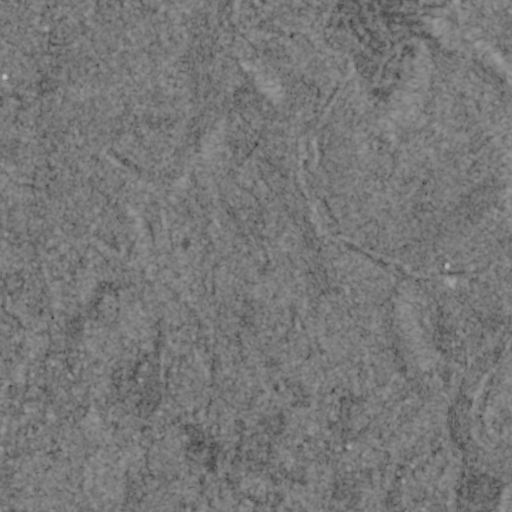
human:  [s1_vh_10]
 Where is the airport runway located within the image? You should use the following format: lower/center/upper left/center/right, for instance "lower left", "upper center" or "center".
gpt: The airport runway is located in the lower left of the image.
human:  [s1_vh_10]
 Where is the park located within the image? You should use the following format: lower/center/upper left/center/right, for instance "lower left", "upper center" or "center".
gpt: The park is located in the upper right of the image.
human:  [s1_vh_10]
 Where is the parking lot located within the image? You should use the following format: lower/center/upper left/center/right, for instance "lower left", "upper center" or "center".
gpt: The parking lot is located in the upper right of the image.
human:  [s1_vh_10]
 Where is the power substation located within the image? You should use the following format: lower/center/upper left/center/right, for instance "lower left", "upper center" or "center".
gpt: The power substation is located in the lower left of the image.
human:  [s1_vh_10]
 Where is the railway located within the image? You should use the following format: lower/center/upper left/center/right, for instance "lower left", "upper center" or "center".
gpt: The railway is located in the upper right of the image.
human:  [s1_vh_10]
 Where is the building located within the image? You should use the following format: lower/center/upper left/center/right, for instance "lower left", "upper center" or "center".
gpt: There is no building in the image.

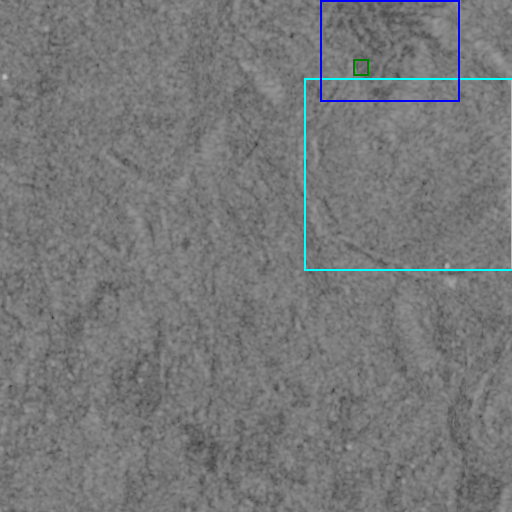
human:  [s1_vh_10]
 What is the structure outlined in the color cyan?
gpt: The structure outlined in cyan is a crop field.
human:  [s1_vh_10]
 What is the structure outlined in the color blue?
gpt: The structure outlined in blue is a park.
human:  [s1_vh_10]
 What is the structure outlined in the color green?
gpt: The structure outlined in green is a parking lot.
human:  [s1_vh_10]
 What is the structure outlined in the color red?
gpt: There is no red outline.